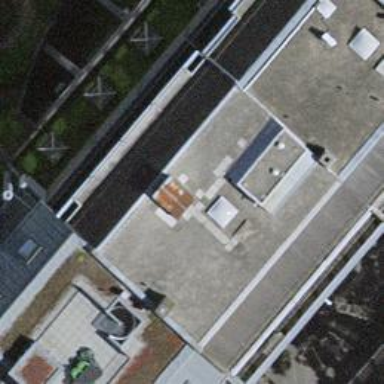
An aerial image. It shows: Office building.